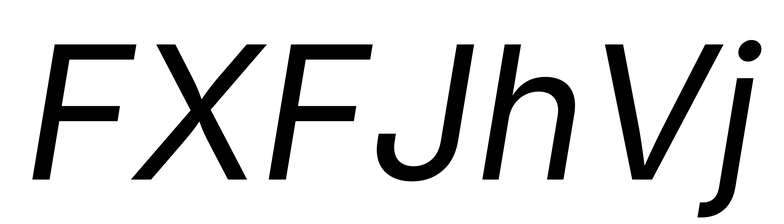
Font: Inter-Italic_Italic